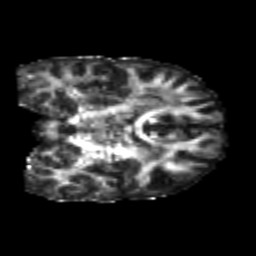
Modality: FA
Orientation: coronal
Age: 24
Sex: male
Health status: healthy
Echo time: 0.074 s